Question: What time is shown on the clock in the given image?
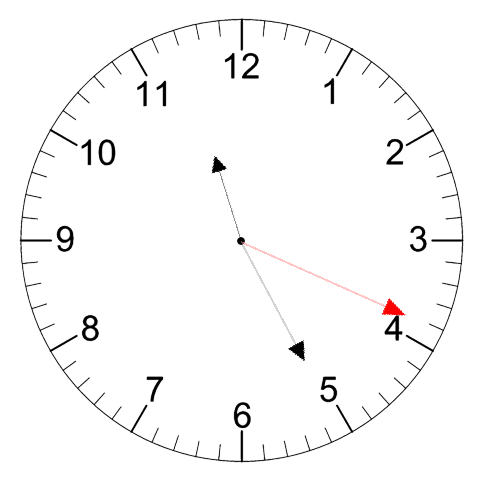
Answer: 11:25:19